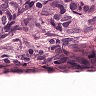
Metastatic tissue present: yes